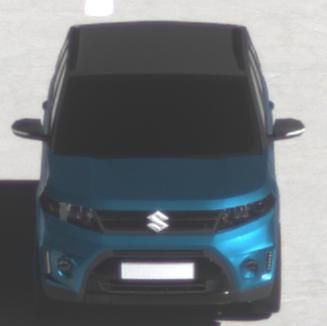
Make: Suzuki
Model: Vitara 1.6
Detailed model: Vitara (LY)
Model produced from: 2015/04
Model produced until: 2018/08
Doors: 5
Color: blue
Road condition: dry road
Daytime: midday
Contrast: high contrast